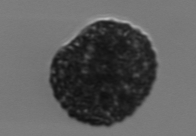
Label: Vicicitus_globosus